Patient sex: M
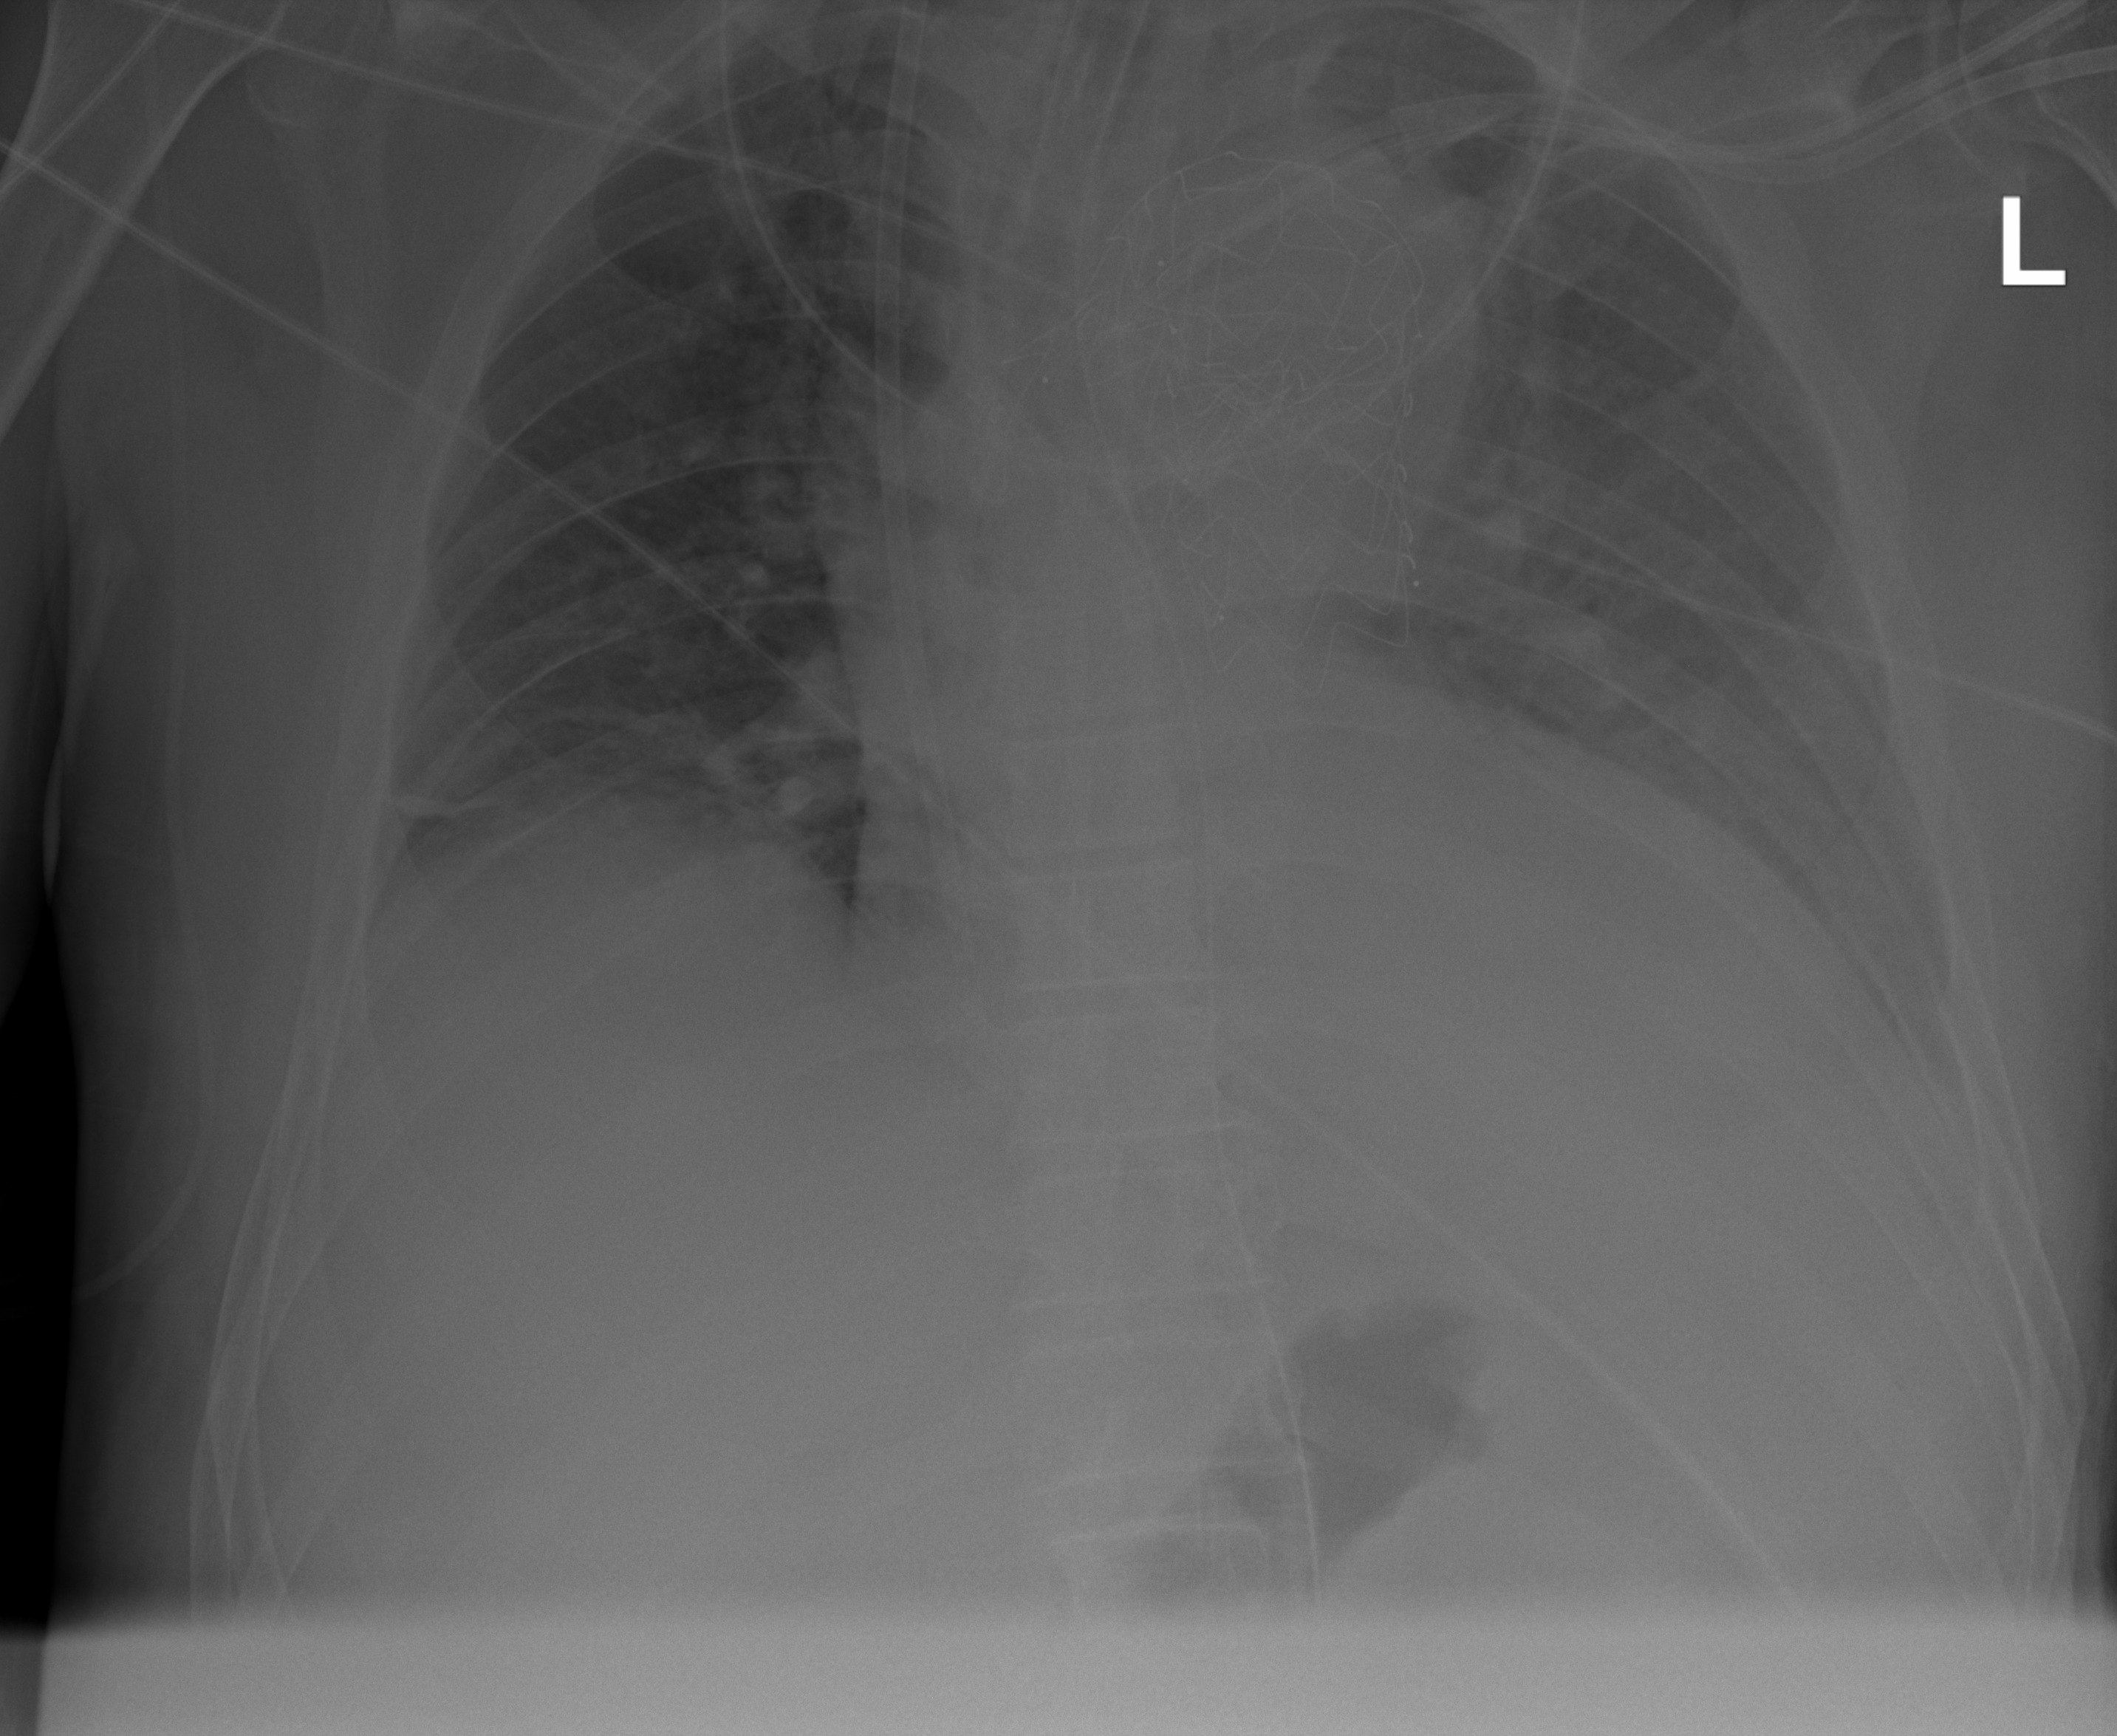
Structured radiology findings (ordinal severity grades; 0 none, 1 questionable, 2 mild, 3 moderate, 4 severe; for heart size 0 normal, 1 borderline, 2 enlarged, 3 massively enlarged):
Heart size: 2
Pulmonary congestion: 1
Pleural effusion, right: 0
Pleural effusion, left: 1
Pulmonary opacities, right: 0
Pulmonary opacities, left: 0
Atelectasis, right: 2
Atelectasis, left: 2